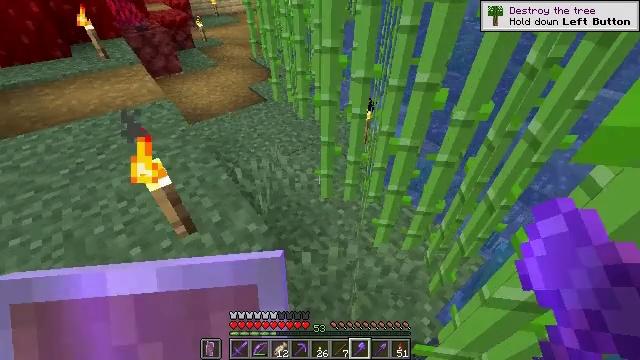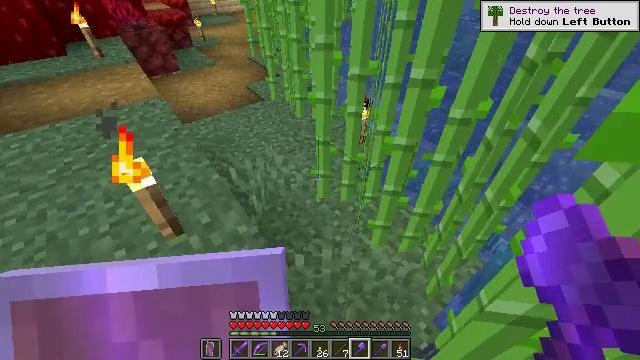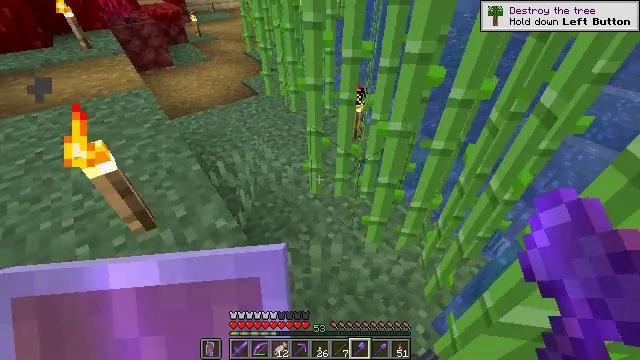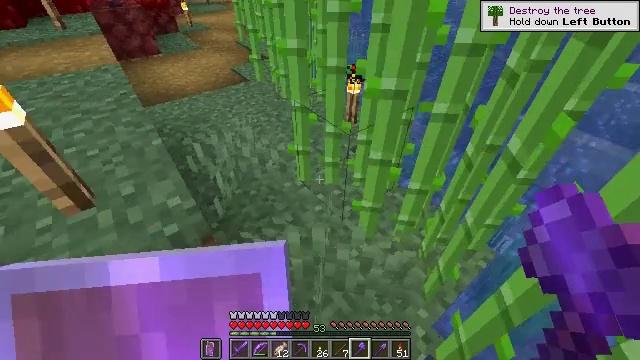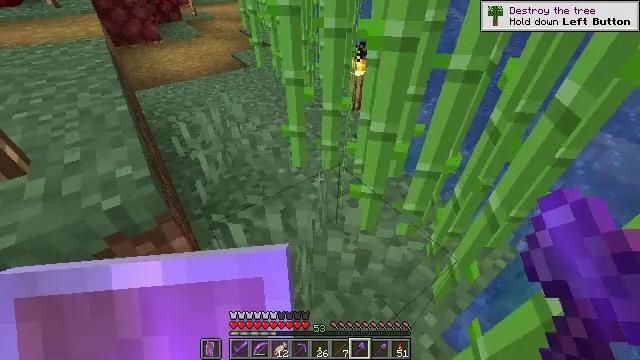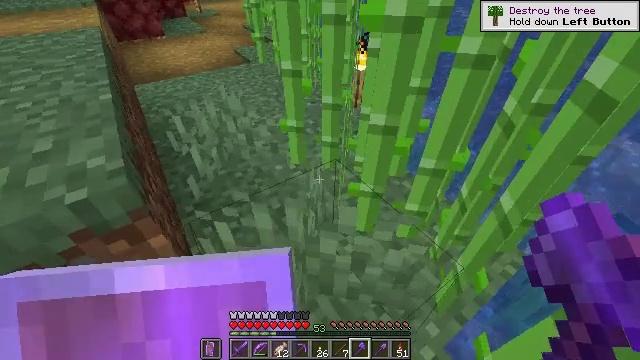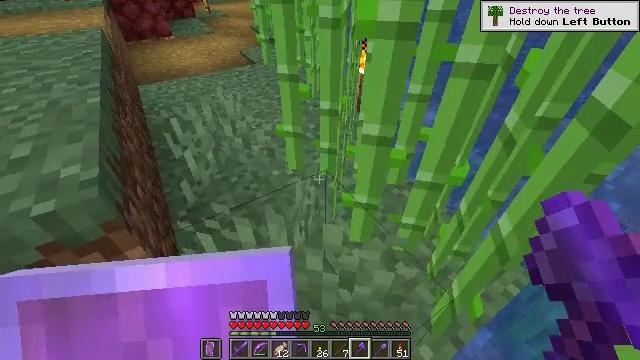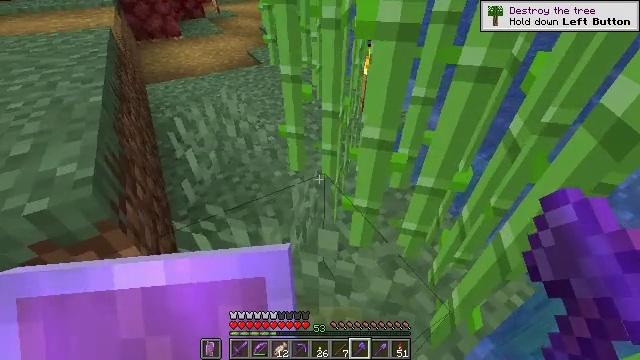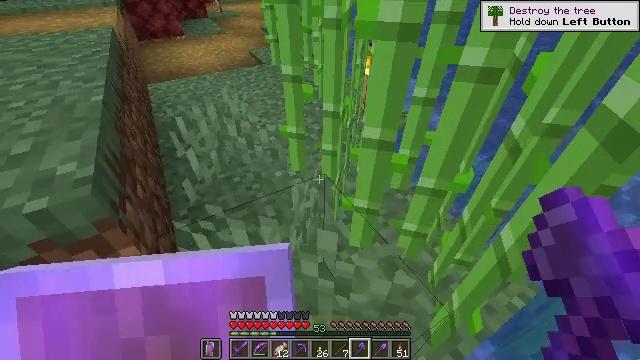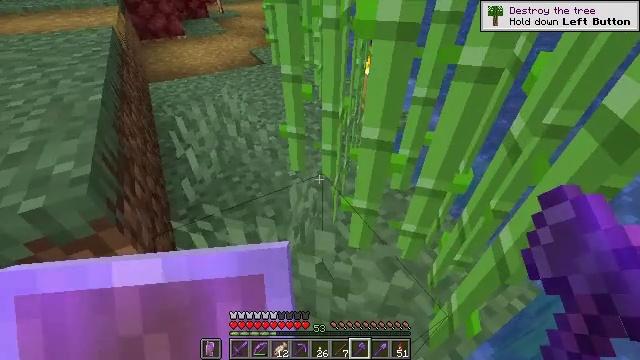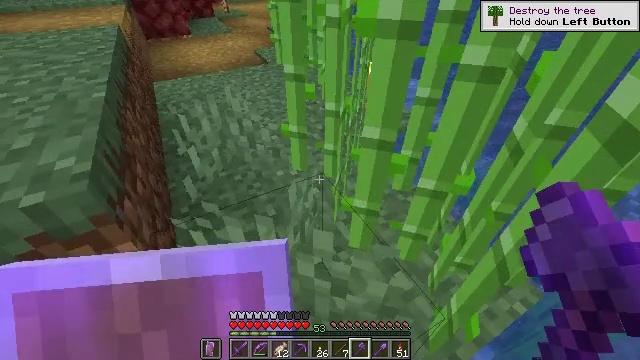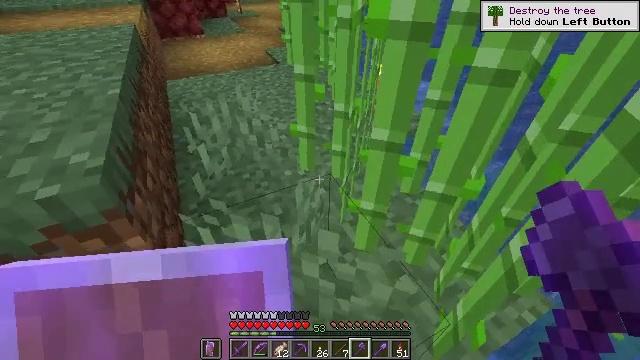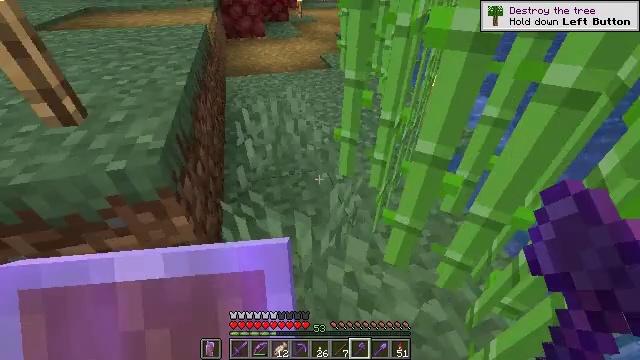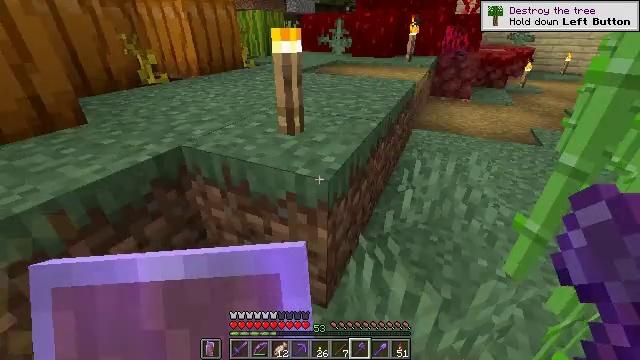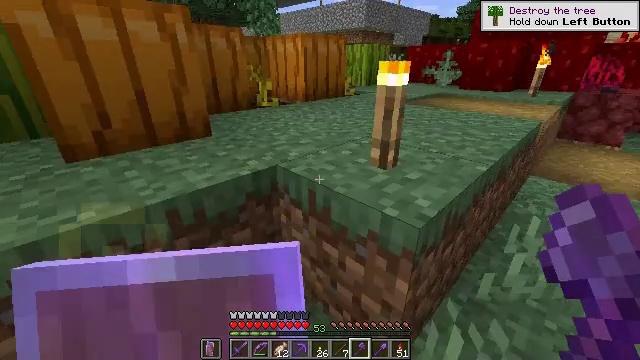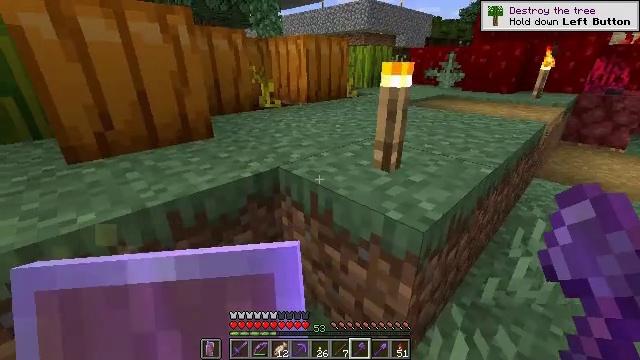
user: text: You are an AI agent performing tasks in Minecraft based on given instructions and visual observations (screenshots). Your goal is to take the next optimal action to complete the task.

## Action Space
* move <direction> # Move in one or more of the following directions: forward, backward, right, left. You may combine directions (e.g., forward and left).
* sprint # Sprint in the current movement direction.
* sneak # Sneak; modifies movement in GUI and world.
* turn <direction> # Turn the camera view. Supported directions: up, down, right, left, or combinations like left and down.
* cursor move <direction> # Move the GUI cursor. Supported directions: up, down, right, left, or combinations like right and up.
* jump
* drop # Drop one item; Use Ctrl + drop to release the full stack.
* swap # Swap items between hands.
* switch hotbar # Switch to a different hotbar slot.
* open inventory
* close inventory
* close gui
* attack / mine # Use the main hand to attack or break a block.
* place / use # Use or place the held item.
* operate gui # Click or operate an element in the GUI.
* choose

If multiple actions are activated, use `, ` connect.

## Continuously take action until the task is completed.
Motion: motion action
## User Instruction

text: Retrieve vines from walls or cliffs.
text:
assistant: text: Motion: move forward and move right
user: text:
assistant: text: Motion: move forward and move right
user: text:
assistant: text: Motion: move forward
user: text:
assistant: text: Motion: turn left
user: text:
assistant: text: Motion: turn left
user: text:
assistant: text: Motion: turn left
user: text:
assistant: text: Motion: turn left
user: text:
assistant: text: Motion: no_op
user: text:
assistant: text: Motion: no_op
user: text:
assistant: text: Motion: turn left
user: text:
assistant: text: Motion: turn left
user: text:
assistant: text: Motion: turn left and up
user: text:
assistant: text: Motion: turn left and up
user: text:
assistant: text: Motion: move forward, turn left and up
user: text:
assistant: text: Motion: move forward
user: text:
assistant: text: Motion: move forward
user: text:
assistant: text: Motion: move forward
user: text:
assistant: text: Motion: move forward, jump
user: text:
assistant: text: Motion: move forward, jump
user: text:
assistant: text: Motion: move forward, turn up, jump
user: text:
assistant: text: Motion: move forward, turn up, jump
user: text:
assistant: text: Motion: move forward, turn up
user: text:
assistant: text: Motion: move forward, turn up
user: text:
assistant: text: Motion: move forward
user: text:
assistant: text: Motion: move forward and move right
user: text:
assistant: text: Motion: move forward and move right
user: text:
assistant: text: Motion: move forward and move right
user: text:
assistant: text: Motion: move forward and move right
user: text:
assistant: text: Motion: move forward and move right
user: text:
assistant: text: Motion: move forward and move right